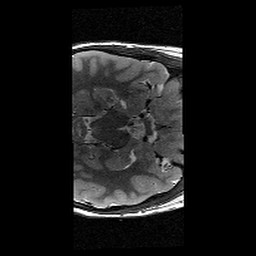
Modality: T2w
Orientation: axial
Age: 10
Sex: female
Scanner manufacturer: siemens
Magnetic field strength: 3 T
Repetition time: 9.23 s
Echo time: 0.067 s